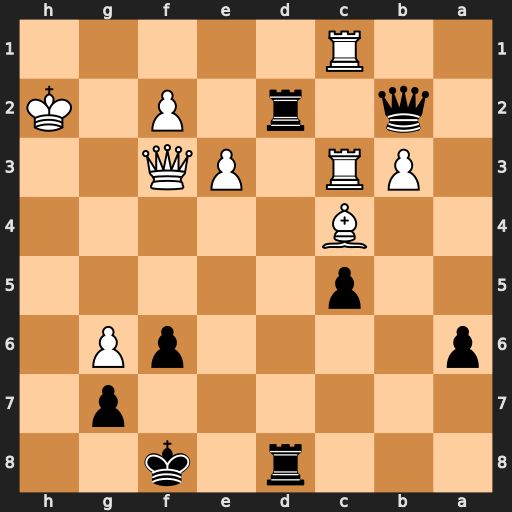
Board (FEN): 3r1k2/6p1/p4pP1/2p5/2B5/1PR1PQ2/1q1r1P1K/2R5
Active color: b
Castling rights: -
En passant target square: -
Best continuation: Rxf2+ Kg3 Rxf3+